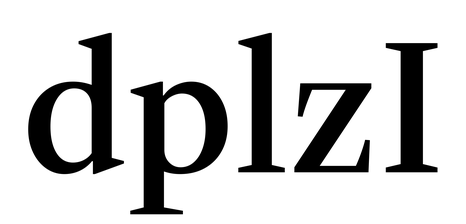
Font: LibreCaslonText_Medium